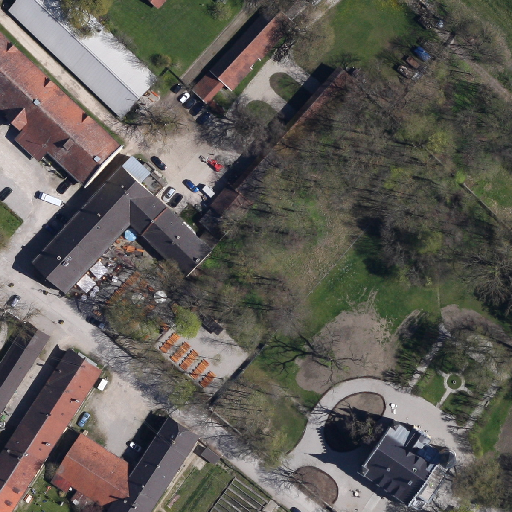
Referring expression: road